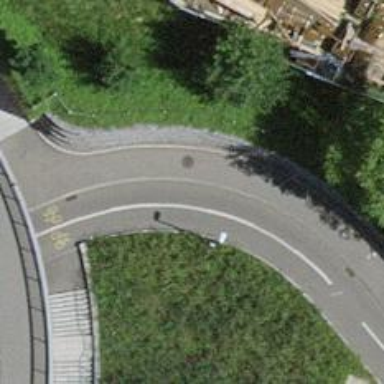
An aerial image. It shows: Path with asphalt surface suitable for both cycling and walking.